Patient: sex F, age 26
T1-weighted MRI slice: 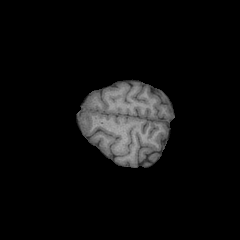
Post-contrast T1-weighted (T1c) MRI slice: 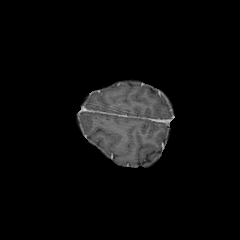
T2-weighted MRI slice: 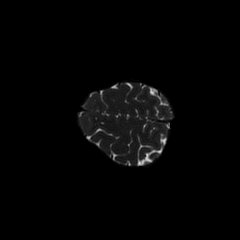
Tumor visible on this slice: no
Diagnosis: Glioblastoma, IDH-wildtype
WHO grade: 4